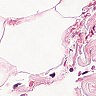
Metastatic tissue present: no